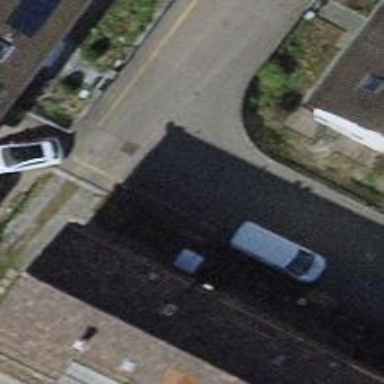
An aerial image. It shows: Living street.